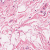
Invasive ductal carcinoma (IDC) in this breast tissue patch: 0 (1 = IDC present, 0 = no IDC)